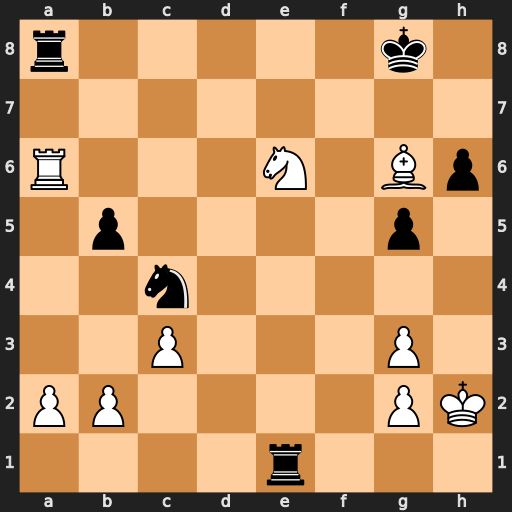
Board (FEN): r5k1/8/R3N1Bp/1p4p1/2n5/2P3P1/PP4PK/4r3
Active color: w
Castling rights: -
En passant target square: -
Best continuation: Rxa8#